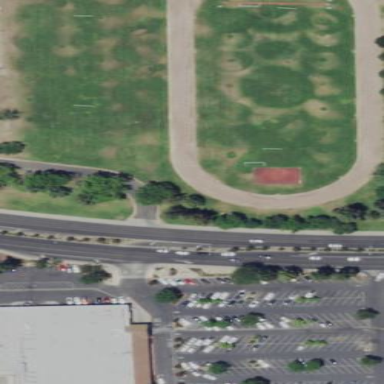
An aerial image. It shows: Track and field area designed for leisure.